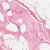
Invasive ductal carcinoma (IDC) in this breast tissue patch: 0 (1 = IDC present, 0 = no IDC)